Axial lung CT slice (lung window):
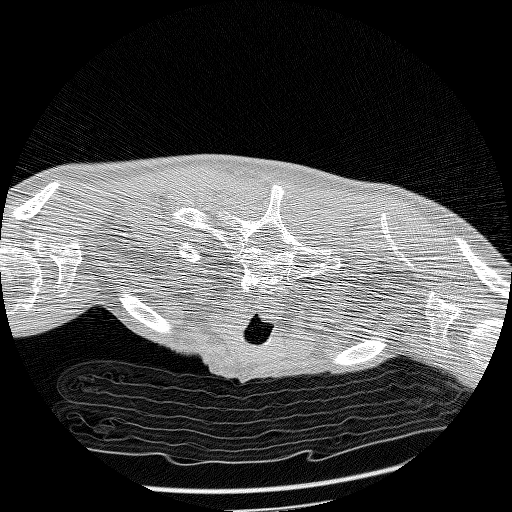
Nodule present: no